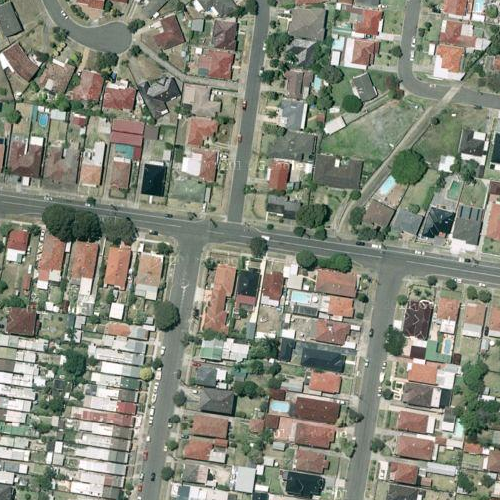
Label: sydney